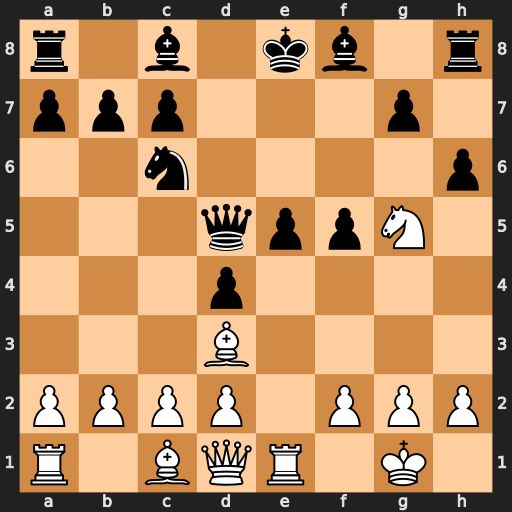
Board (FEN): r1b1kb1r/ppp3p1/2n4p/3qppN1/3p4/3B4/PPPP1PPP/R1BQR1K1
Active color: w
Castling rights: kq
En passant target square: -
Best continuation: Qh5+ Ke7 b3 hxg5 Qxh8